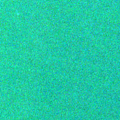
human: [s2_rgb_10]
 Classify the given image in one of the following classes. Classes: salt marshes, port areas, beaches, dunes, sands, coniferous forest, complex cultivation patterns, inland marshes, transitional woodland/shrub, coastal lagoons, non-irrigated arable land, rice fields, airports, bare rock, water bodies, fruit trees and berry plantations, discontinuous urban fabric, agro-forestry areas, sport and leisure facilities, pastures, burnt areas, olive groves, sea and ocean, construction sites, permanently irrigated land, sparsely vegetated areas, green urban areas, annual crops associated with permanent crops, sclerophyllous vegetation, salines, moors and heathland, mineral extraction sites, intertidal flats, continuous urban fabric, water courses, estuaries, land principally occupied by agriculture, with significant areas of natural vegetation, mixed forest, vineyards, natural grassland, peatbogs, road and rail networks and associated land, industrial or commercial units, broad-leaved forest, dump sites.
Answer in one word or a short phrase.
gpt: sea and ocean